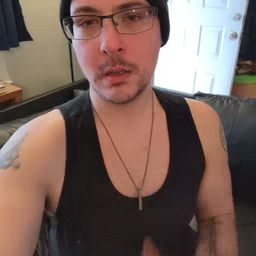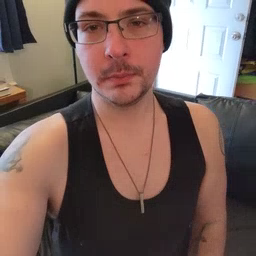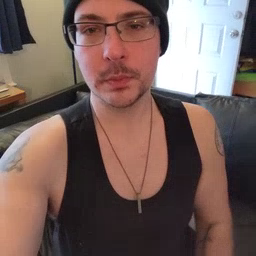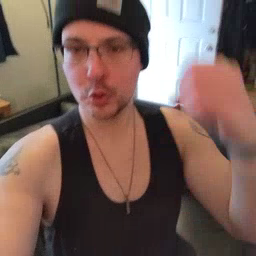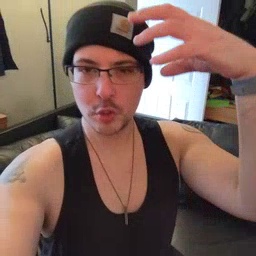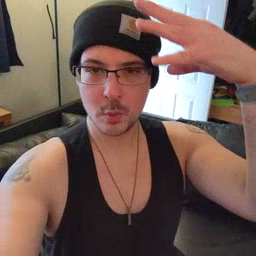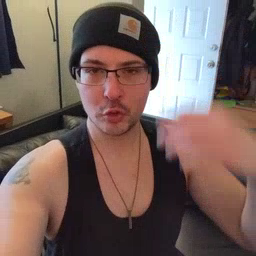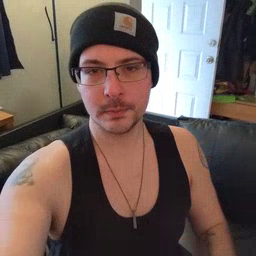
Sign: shower